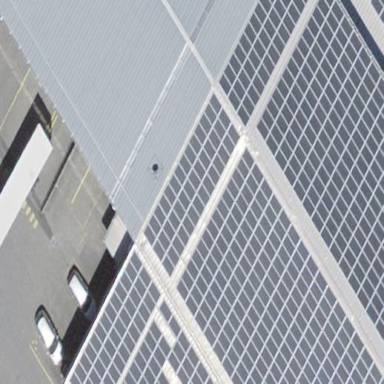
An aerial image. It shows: Solar power generator utilizing photovoltaic technology with solar photovoltaic panels.